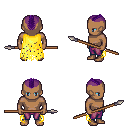
a pixel art fantasy rpg character, male body template, human, dark skin, yellow tattered cape, magenta pants, purple short mohawk hairstyle, spear, four views (front, back, left, right), 2x2 character sprite sheet, small pixel art, hard edges, no anti-aliasing